Interaction volume radius: 10 \u00c5
Interaction volume height: 30 \u00c5
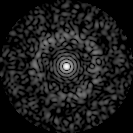
Disorder parameter: 0.8344